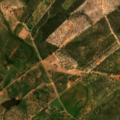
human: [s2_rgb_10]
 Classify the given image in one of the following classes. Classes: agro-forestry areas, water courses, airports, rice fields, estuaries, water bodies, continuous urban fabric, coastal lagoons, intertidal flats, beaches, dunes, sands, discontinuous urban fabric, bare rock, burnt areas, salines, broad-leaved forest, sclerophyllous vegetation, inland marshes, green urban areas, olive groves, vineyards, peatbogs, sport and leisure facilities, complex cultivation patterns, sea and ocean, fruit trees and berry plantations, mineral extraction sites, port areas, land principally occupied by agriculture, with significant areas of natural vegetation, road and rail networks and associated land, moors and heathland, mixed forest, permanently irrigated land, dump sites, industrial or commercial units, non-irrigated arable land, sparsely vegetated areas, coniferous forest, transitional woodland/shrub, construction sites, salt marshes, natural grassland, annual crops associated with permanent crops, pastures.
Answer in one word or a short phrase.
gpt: annual crops associated with permanent crops, agro-forestry areas, broad-leaved forest, sclerophyllous vegetation